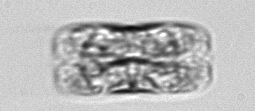
Label: pennate_morphotype1